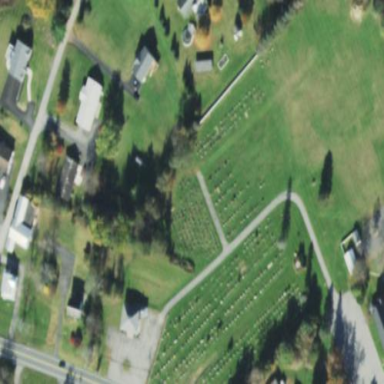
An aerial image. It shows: Cemetery.